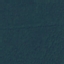
Land use / land cover: Forest